Question: What is the measurement shown in the image?
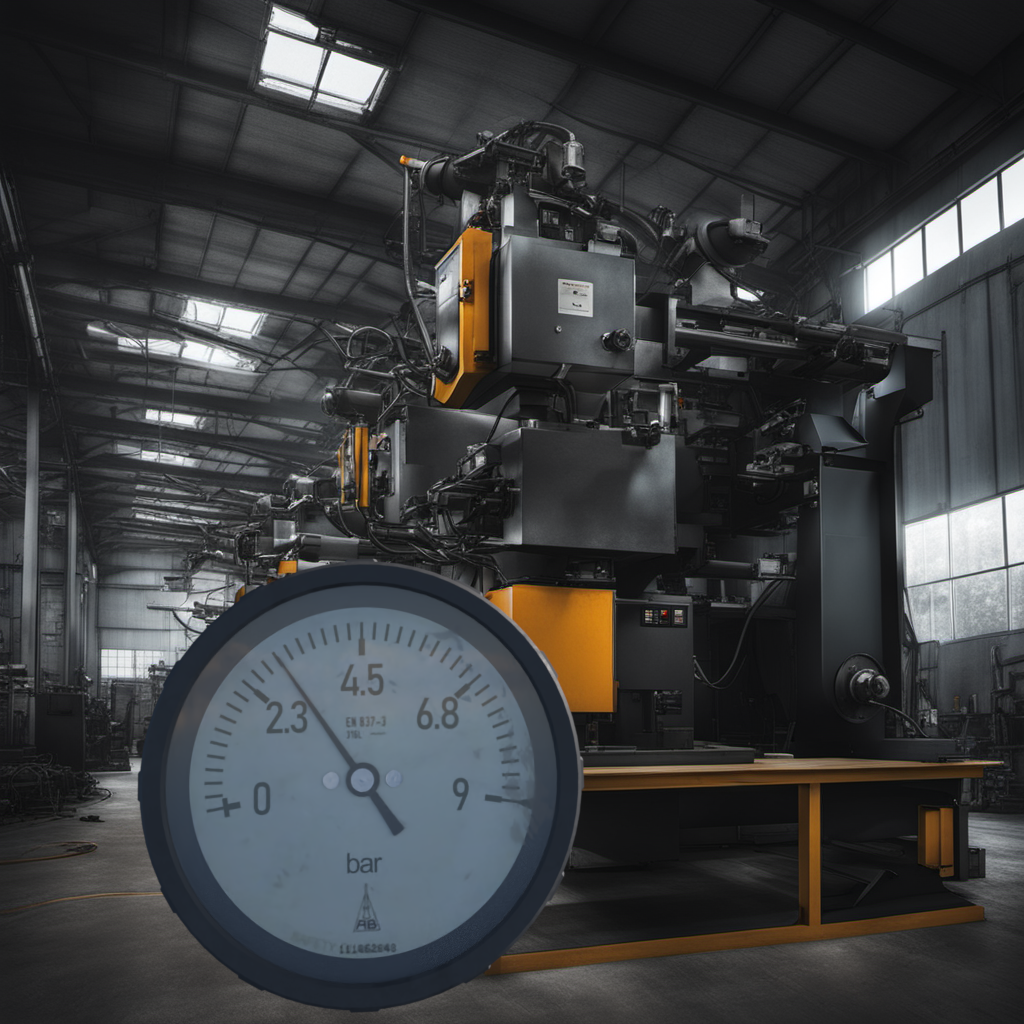
Answer: The result is 2.99
Question: What is the reading range of this measurement?
Answer: The range is from 0 to 9
Question: What is the minimum and maximum value of this measurement?
Answer: The minimum value is 0 and the maximum value is 9